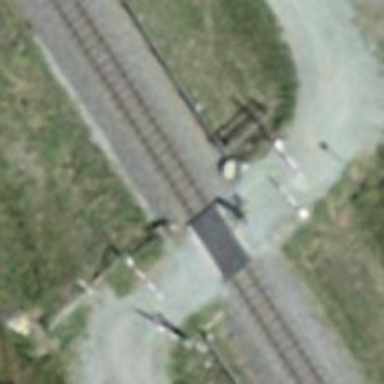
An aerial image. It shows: Uncontrolled level crossing on the railway.